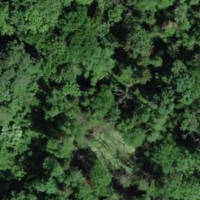
EUNIS habitat code: 41
Species observed at this site:
Cyanistes caeruleus
Parus major
Erithacus rubecula
Dendrocopos major
Sitta europaea
Fringilla coelebs
Spinus spinus
Turdus merula